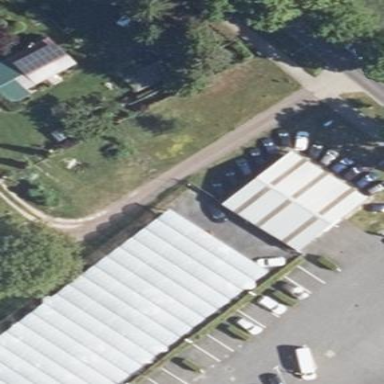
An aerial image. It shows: Commercial building.